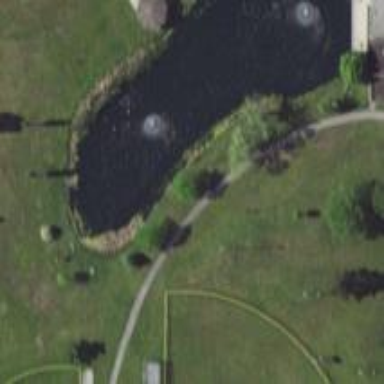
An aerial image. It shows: Fishpond with natural water.